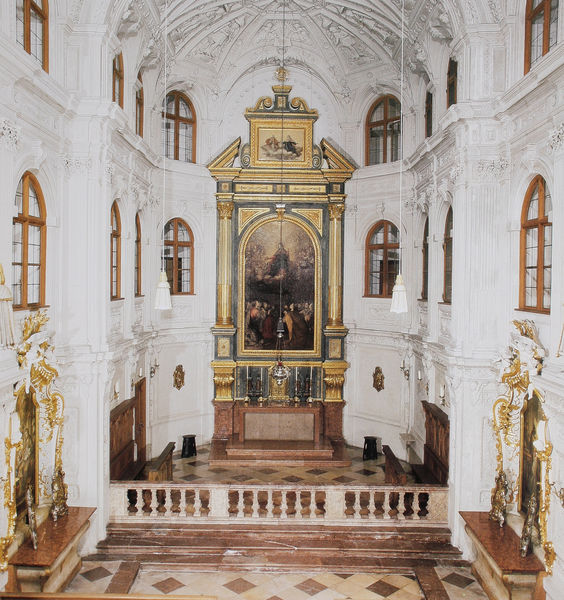
Titel: Die Hofkapelle
Künstler: Hans Krumper
Standort: München
Institution: Residenz
Schlagwörter: gemälde, weiß, braun, fenster, hell, holz, lampe, lampen, marmor, säule, säulen, zaun, wand, architektur, barock, rahmen, stein, bild, innenraum, spiegel, kalt, brüstung, kirche, boden, gold, interieur, decke, innen, rokoko, oval, stock, relief, bilder, bogen, giebel, weis, pilaster, figuren, kuppel, treppe, arch, architecture, blue, chandelier, church, columns, hall, lamp, religious, steps, white, window, bench, gestühl, gilded, gray, interior, painting, room, windows, yellow, verzierung, picture, kerzen, leuchter, stuck, brown, floor, geländer, railing, stufen, wooden, plastik, galerie, halle, foto, fotografie, wei, fussboden, gewölbe, vergoldet, balustrade, dom, fliesen, mosaik, altar, bänke, hochaltar, langhaus, kapitell, photo, raute, rauten, chorschranke, kirchenschiff, lettner, schranke, gesims, mittelschiff, orgel, skulpturen, wood, statuen, üppig, langschiff, obergaden, querhaus, grab, schloß, angels, stone, altarraum, apsis, weihrauch, weihrauchfass, chor, kapelle, roof, ballustrade, fresko, light, golden, kitsch, steinboden, maria, gilt, color, glass, sculpture, statue, altarbild, grabmal, marble, gebälk, lamps, lights, arkanthus, barok, dome, vierung, cathedral, jesus, absis, absiss, ceiling, cupola, baluster, kirchenfenster, art, colors, statues, ausstattung, aufris, artist, retabel, choir, chorraum, altäre, seitenaltäre, chorgestühl, süddeutsch, gaden, christian, seitenaltar, gotik, carving, asam, chorbank, enpore, fu boden, gedrechse, kollosal, marmorfliesen, rococo, sprenggiebel, sacred, photograph, kapell, chapel, altarpiece, tiles, rail, kommunionbank, tile, catholic, incense, indoor, tiled, ewigeslicht, arched windows, status, pciture, panes, barrikade, altars